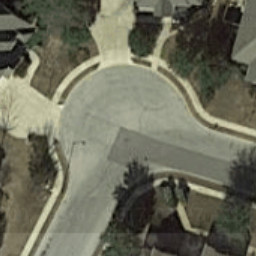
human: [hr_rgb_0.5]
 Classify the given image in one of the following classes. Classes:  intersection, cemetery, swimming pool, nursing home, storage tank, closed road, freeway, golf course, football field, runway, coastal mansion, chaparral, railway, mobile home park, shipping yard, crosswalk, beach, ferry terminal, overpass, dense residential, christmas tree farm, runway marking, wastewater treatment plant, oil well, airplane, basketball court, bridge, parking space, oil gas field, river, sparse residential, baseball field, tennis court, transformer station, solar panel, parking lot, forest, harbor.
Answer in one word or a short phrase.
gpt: closed road